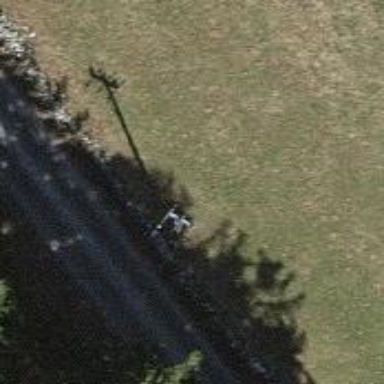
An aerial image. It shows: Power pole.